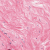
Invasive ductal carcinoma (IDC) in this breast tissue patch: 0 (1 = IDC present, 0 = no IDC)